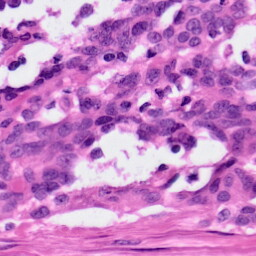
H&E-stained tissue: Ovarian